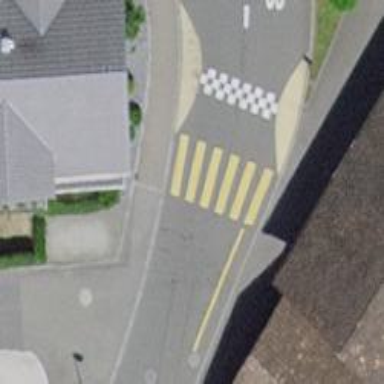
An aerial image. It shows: Uncontrolled zebra crossing on the road.